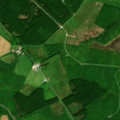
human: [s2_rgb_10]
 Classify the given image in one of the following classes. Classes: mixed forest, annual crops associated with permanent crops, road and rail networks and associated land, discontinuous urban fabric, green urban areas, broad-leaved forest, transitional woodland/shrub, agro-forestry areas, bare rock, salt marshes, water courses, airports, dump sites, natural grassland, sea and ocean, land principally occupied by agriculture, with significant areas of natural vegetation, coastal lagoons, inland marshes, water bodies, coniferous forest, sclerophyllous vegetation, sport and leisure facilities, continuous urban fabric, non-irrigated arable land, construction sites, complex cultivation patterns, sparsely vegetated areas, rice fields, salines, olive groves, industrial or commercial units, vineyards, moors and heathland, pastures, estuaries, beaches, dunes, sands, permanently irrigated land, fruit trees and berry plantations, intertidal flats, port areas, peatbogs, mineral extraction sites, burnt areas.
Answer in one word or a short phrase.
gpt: pastures, coniferous forest, transitional woodland/shrub